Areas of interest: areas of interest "Exhibition and Convention Center"
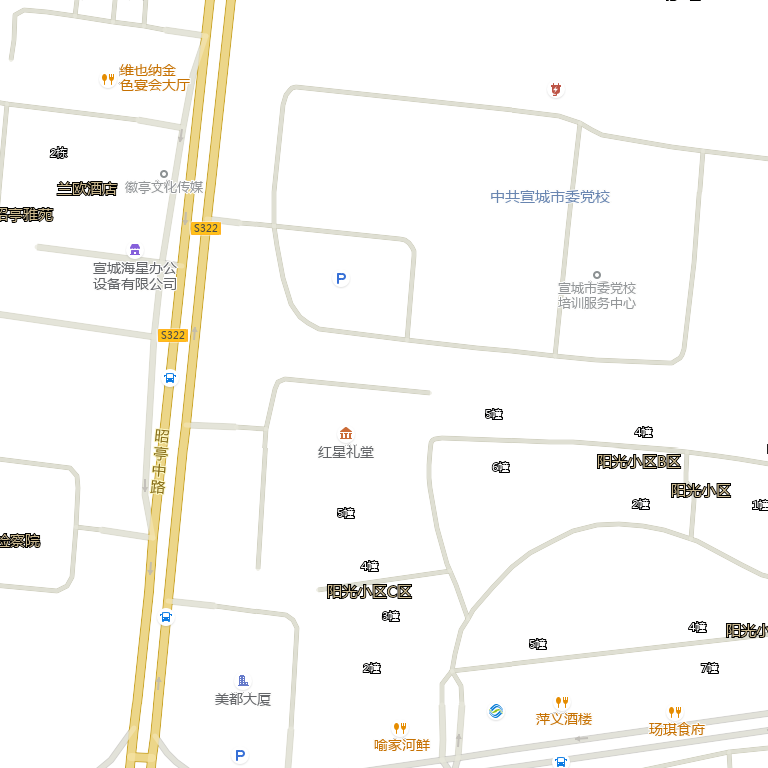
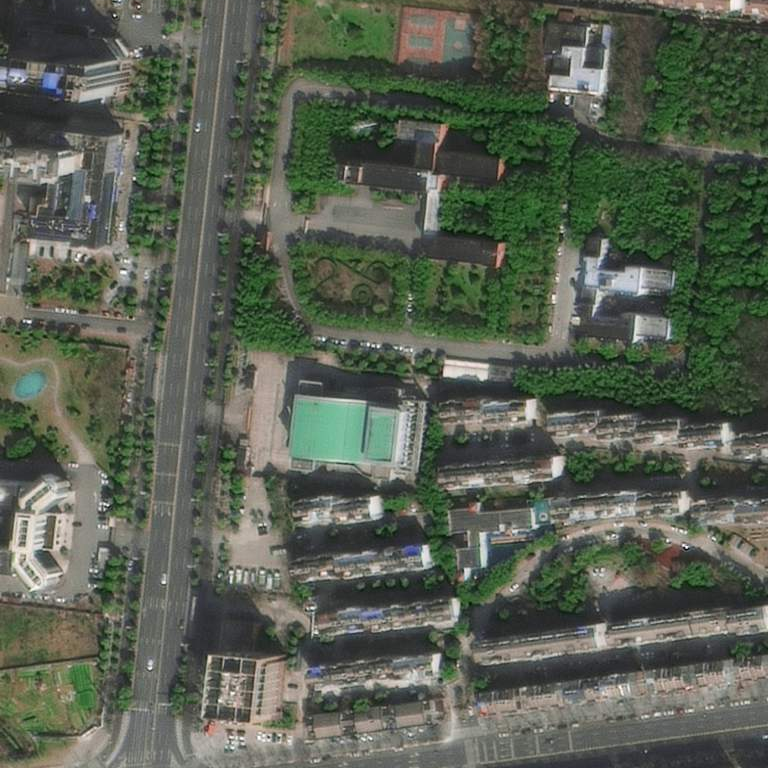